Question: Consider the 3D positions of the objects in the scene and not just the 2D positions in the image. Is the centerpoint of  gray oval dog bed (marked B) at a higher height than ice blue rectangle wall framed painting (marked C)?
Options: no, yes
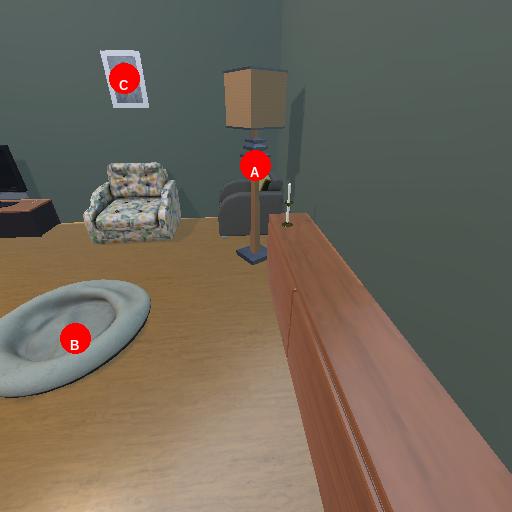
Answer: no